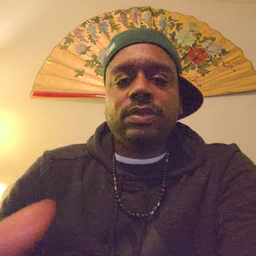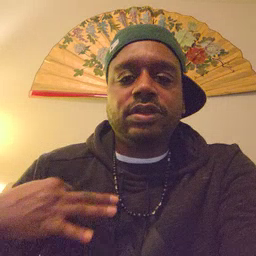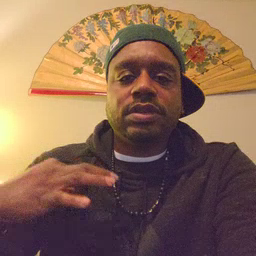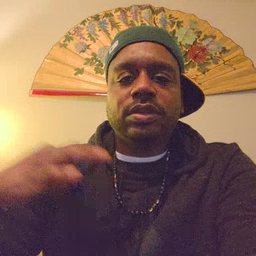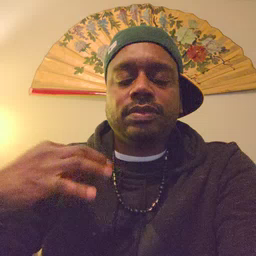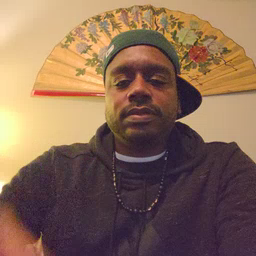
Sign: shirt